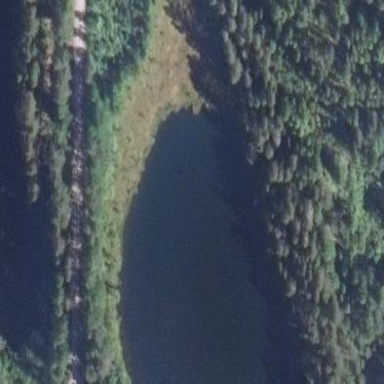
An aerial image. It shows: Swamp in wetland area.